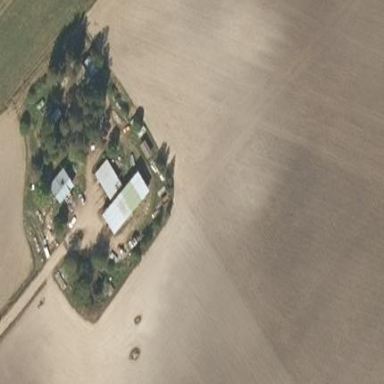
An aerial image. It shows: Farmyard area.